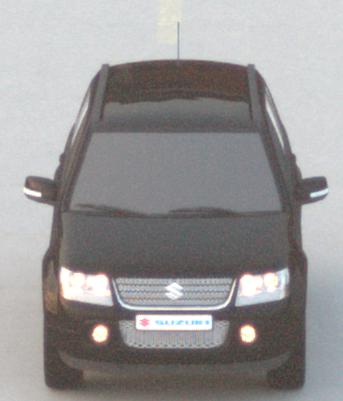
Make: Suzuki
Model: Grand Vitara
Detailed model: Gen. 1 JT
Model produced from: 2009
Model produced until: 2012
Doors: 5
Color: black
Road condition: dry road
Daytime: dawn
Contrast: low contrast